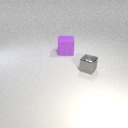
large purple rubber cube behind small gray metal cube